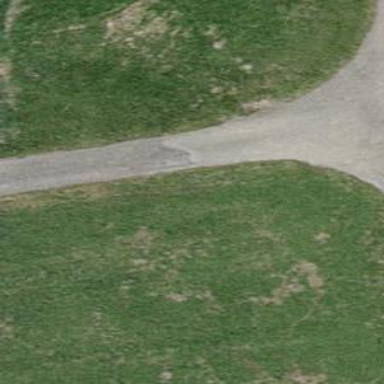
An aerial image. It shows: Track with fine gravel surface. The track has grade2 tracktype.